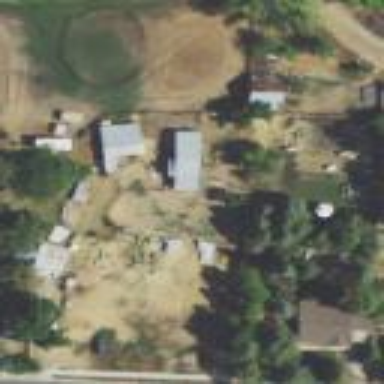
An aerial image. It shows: Farmyard area.